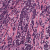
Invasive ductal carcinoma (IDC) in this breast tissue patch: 1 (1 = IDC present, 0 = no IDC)